Question: I am trying to implement javascript's FileReader Interface in my project.
The requirement: There is a file input field which is "multiple" enabled, I want the user should select a few images and should see the images on the page even before hitting submit(so that (s)he may delete it if (s)he wants!). But the problem is that only one image is displayed on the screen.
The tags are created but the src is empty except for the last image.
The code:
'''
<html>
<head>
<meta charset="windows-1252">
<title></title>
</head>
<body>
<div>
<form action="upload.php" method="post" enctype="multipart/form-data">
<input type="file" name="abc[]" multiple/>
<input type="submit"/>
</form>
</div>
<img id="image0"/>
</body>
<script src="resources/js/jquery-2.1.3.min.js" type="text/javascript"></script>
<script>
$('document').ready(function () {
$("input[name='abc[]']").change(function (e) {
console.log(e.originalEvent.srcElement.files.length);
for (var i = 1; i <= e.originalEvent.srcElement.files.length; i++) {
var file = e.originalEvent.srcElement.files[i-1];
var img = document.createElement("img");
img.id = "image"+i;
var reader = new FileReader();
reader.onloadend = function () {
img.src = reader.result;
}
reader.readAsDataURL(file);
$("#image"+(i-1)).after(img);
}
});
});
</script>
'''
For Example, in the image selection popup if I have selected img1. img2 and img3, only img3 is displayed. however, on hitting submit I do get all the images at the server side:

What am I missing here?
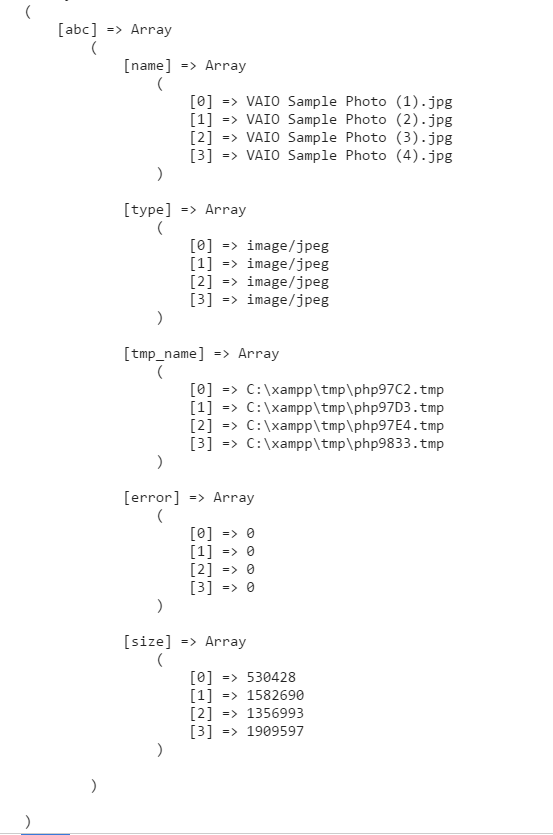
Answer: Have a look at <URL>
Your for 'onloadend' callback is going to fire after the for loop completes, therefore 'img' will be set to the last image element created when 'onloadend' fires for each 'FileReader' you created.
A simple workaround to this closure issue is to use an IIFE to return a function that uses the value of the img variable at that instant in the loop to use as the handler
'''
reader.onloadend = (function (img) {
return function(){
img.src = reader.result;
};
})(img)
'''
or use JQuery's <URL>
'''
$.each(e.originalEvent.srcElement.files, function(i, file) {
var img = document.createElement("img");
img.id = "image"+(i+1);
var reader = new FileReader();
reader.onloadend = function () {
img.src = reader.result;
}
reader.readAsDataURL(file);
$("#image"+i).after(img);
});
'''